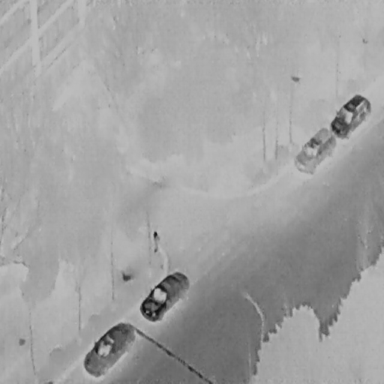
There are five objects shown in the infrared image, including a Person, and four Cars.